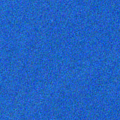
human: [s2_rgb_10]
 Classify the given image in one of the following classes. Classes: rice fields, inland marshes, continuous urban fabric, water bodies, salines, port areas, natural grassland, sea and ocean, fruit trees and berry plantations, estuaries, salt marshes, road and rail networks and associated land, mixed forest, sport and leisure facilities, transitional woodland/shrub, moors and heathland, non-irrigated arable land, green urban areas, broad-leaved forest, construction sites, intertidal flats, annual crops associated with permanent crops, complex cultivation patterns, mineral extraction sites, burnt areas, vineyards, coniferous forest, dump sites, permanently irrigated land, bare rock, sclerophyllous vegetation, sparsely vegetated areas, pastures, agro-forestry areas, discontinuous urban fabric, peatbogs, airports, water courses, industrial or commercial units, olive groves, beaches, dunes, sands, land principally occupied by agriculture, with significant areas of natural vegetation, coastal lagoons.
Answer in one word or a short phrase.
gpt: sea and ocean